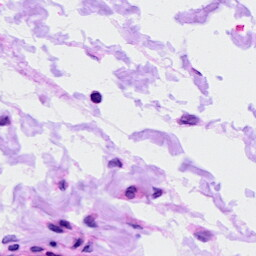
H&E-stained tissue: Ovarian